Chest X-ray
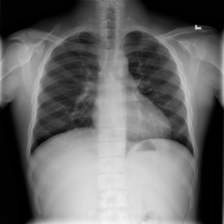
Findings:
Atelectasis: negative
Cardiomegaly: negative
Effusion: negative
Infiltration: negative
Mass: negative
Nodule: negative
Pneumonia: negative
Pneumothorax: negative
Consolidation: negative
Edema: negative
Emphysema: negative
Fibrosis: negative
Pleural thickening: negative
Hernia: negative